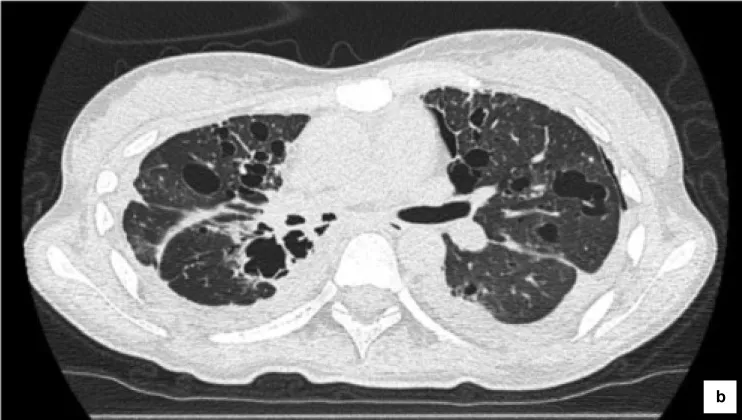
CT images after administration of osimertinib. And 81 days.
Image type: radiology (ct)